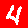
Digit: 4